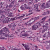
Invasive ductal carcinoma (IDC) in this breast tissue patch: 1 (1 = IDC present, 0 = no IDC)